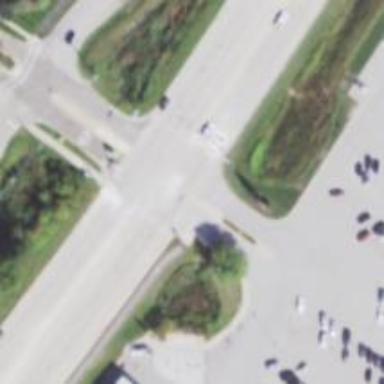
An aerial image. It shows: Zebra crossing on the road.